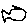
Label: fish